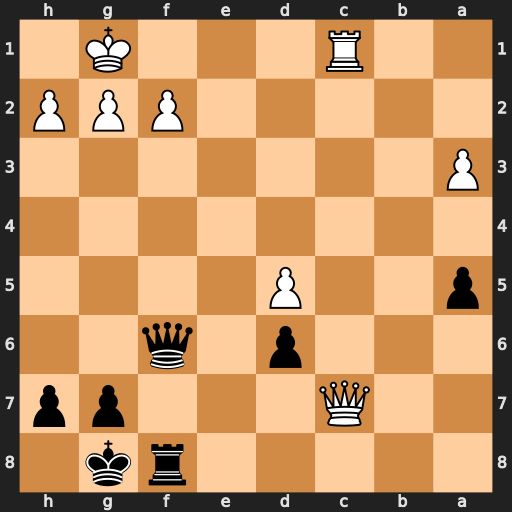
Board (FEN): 5rk1/2Q3pp/3p1q2/p2P4/8/P7/5PPP/2R3K1
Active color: b
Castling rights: -
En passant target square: -
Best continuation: Qxf2+ Kh1 Qf1+ Rxf1 Rxf1#